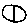
Label: circle